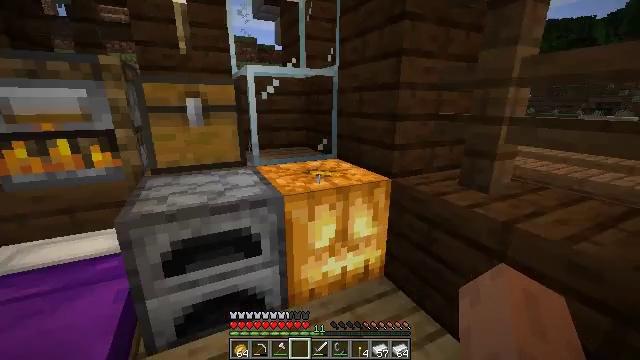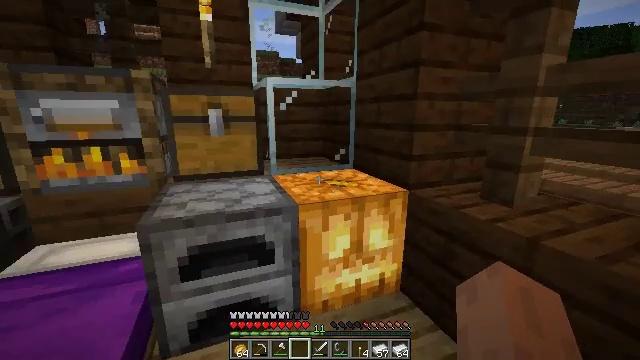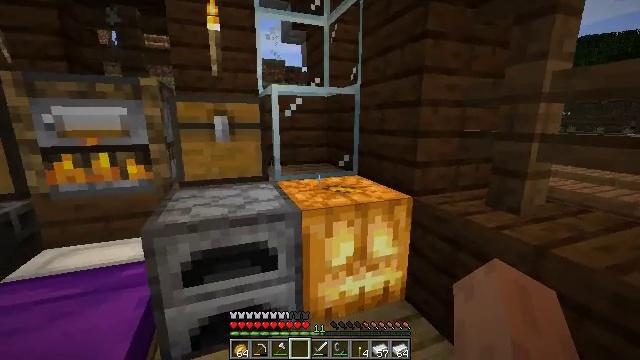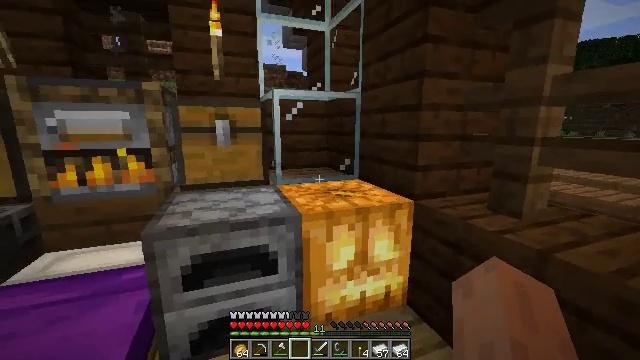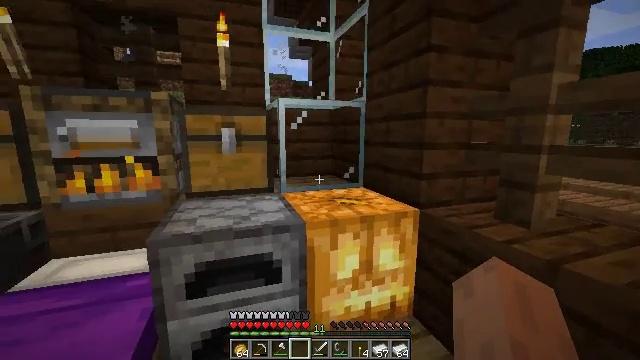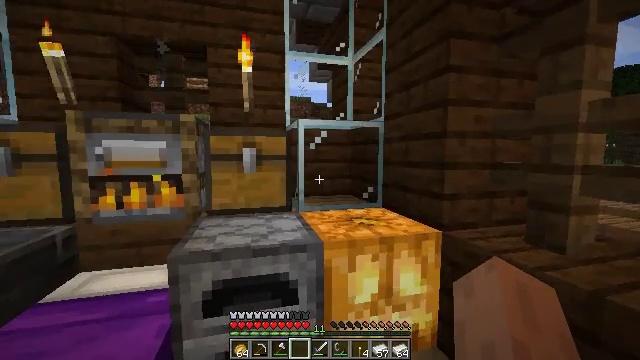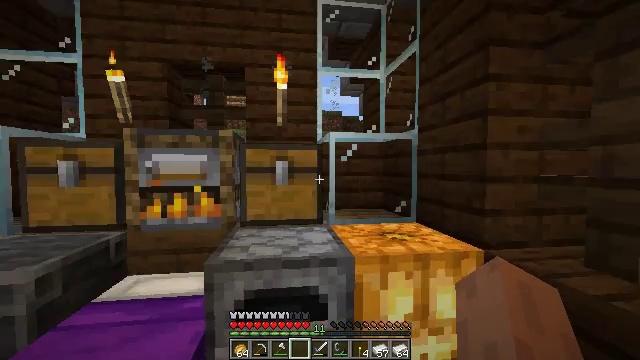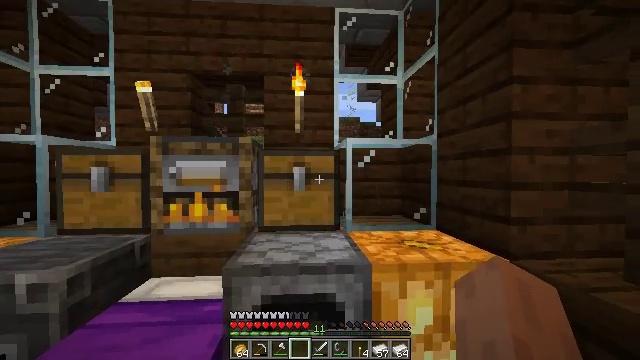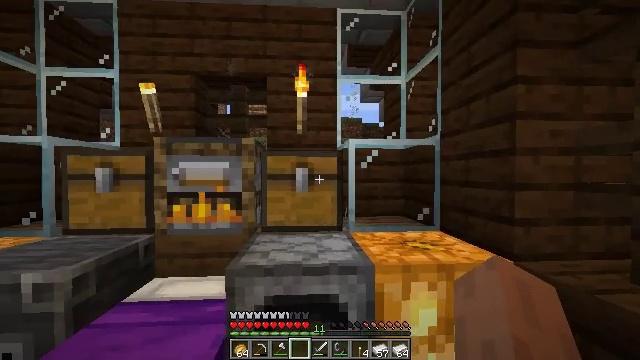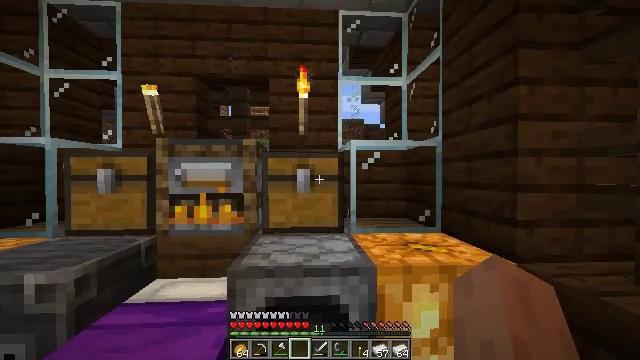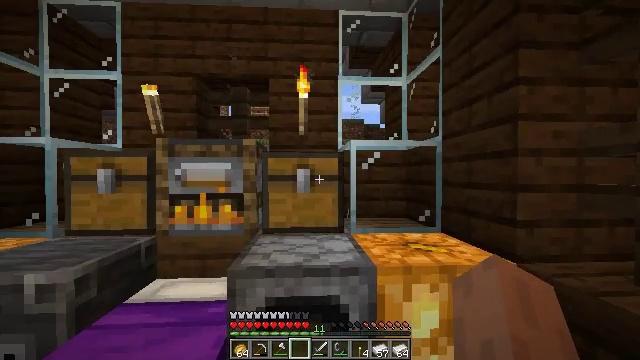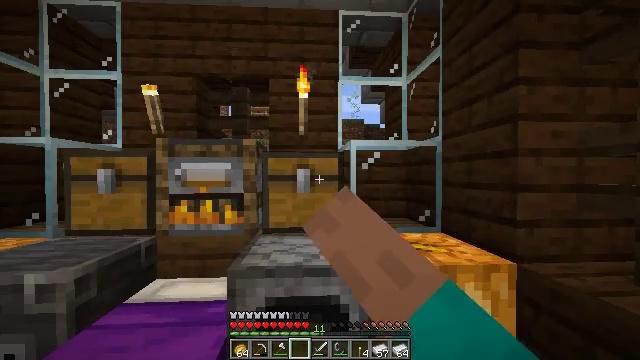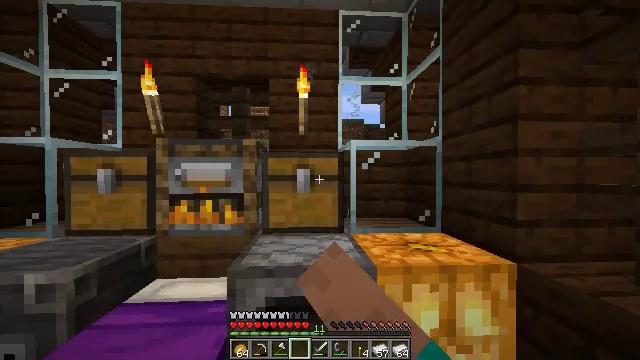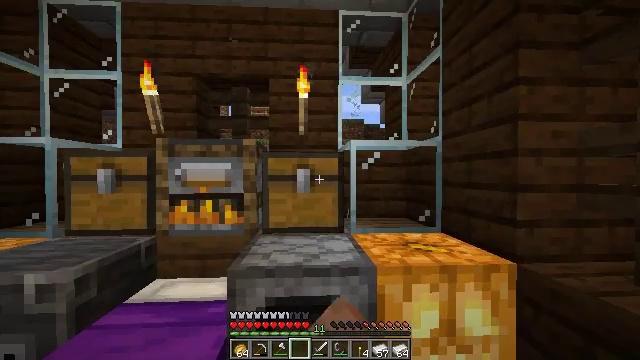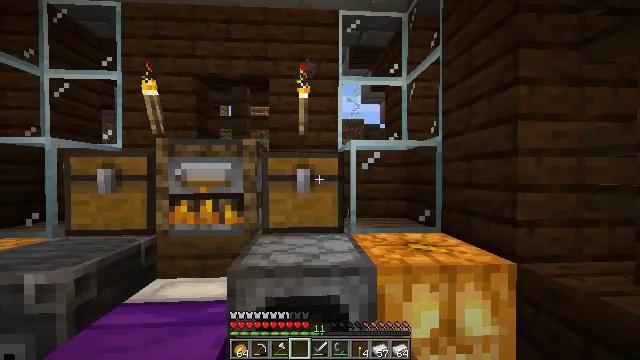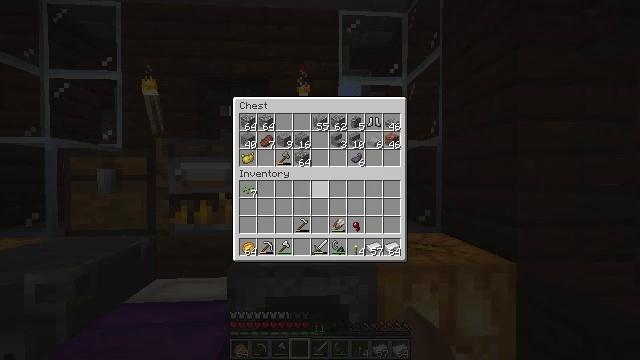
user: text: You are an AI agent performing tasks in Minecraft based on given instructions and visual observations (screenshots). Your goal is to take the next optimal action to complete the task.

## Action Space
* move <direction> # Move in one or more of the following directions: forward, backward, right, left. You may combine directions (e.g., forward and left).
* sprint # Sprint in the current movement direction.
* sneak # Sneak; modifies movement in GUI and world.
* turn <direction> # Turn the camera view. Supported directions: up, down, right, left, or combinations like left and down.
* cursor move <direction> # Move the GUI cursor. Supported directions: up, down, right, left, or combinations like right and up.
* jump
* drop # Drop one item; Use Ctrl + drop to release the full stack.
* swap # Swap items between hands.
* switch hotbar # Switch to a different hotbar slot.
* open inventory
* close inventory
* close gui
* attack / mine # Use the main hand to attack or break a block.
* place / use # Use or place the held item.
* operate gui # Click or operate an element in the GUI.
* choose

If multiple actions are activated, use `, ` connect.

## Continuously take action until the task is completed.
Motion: motion action
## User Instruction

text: Gather dirt.
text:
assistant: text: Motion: turn left and up
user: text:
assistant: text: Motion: turn left and up
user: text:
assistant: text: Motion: no_op
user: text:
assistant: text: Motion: turn left and up
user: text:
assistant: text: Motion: turn left and up
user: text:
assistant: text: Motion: turn left and up
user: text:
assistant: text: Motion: turn left and up
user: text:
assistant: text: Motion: no_op
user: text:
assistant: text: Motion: no_op
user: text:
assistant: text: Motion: use / place
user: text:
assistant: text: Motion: use / place
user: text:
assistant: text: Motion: use / place
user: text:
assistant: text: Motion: use / place
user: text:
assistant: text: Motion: no_op
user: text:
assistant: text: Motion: open gui
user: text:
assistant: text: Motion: no_op
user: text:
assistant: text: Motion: no_op
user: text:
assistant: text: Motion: no_op
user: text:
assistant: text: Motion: cursor move right
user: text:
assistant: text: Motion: no_op
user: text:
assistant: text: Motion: no_op
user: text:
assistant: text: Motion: no_op
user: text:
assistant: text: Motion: no_op
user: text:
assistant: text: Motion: no_op
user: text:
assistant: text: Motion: no_op
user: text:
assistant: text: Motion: no_op
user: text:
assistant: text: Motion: no_op
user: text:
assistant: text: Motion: no_op
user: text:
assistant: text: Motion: no_op
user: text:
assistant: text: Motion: no_op